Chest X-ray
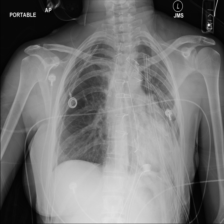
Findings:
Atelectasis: positive
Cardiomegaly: negative
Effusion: negative
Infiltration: negative
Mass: negative
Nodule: negative
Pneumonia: negative
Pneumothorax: positive
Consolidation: negative
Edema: negative
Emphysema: negative
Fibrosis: negative
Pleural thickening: negative
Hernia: negative